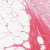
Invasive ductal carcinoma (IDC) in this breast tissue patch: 0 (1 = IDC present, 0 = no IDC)